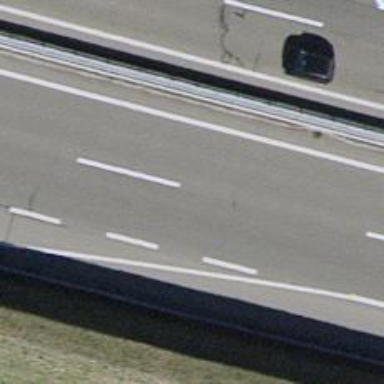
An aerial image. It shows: Asphalt motorway.